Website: home-depot
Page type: added-to-cart
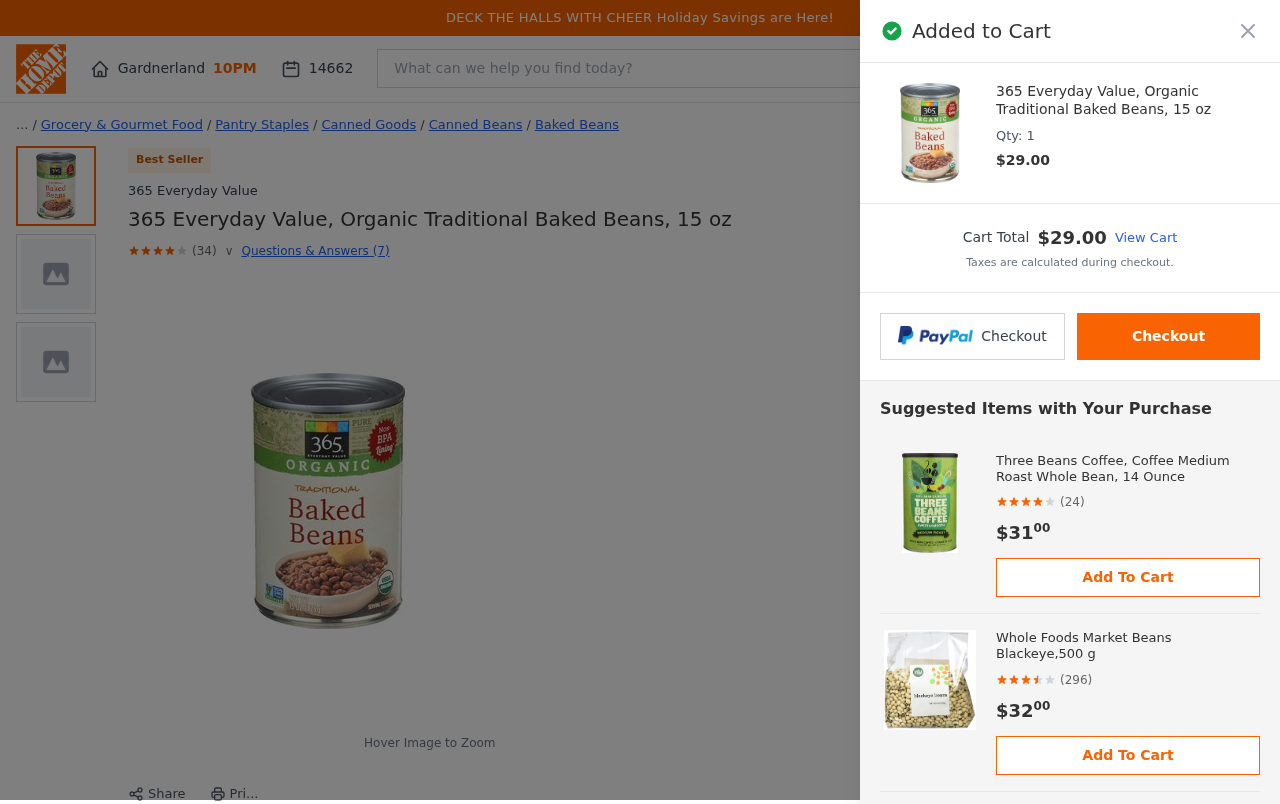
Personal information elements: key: PII_CITY
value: Gardnerland
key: PII_POSTCODE
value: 14662
Product elements: key: PRODUCT1_BRAND
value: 365 Everyday Value
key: PRODUCT1_BREADCRUMB
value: Grocery & Gourmet Food
Pantry Staples
Canned Goods
Canned Beans
Baked Beans
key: PRODUCT1_NAME
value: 365 Everyday Value, Organic Traditional Baked Beans, 15 oz
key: PRODUCT1_NUM_RATINGS
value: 34
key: PRODUCT1_PRICE
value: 29
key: PRODUCT1_QUANTITY
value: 1
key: PRODUCT1_RATING
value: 4.3
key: PRODUCT2_NAME
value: Three Beans Coffee, Coffee Medium Roast Whole Bean, 14 Ounce
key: PRODUCT2_NUM_RATINGS
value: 24
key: PRODUCT2_PRICE
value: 31
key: PRODUCT2_RATING
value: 4.2
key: PRODUCT3_NAME
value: Whole Foods Market Beans Blackeye,500 g
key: PRODUCT3_NUM_RATINGS
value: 296
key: PRODUCT3_PRICE
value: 32
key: PRODUCT3_RATING
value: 3.7
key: PRODUCT4_NAME
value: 365 Everyday Value, Cannellini Beans, 15.5 oz
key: PRODUCT4_PRICE
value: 38.99
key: PRODUCT5_NAME
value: Fresh Prepared, Garlic Bread, 16.8 Oz
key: PRODUCT5_NUM_RATINGS
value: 442
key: PRODUCT5_PRICE
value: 29.95
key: PRODUCT5_RATING
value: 4.3
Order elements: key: ORDER_TOTAL
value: $29.00
Search elements: key: HEADER_SEARCH
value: What can we help you find today?